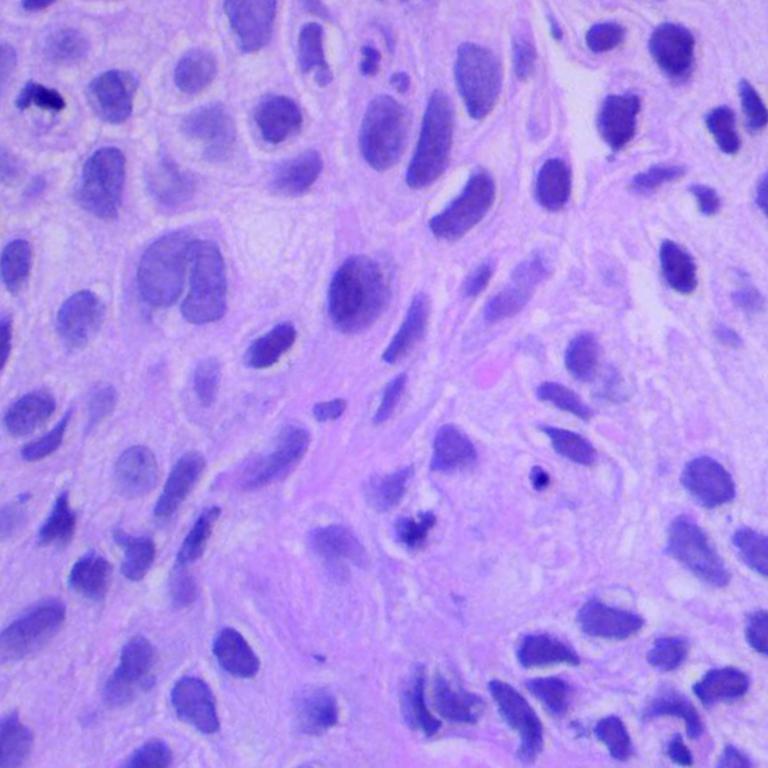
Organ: lung
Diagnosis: squamous carcinomas